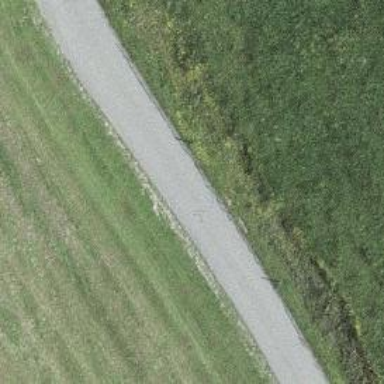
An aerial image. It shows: Asphalt track with grade1 quality.